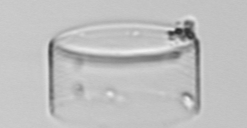
Label: Guinardia_flaccida